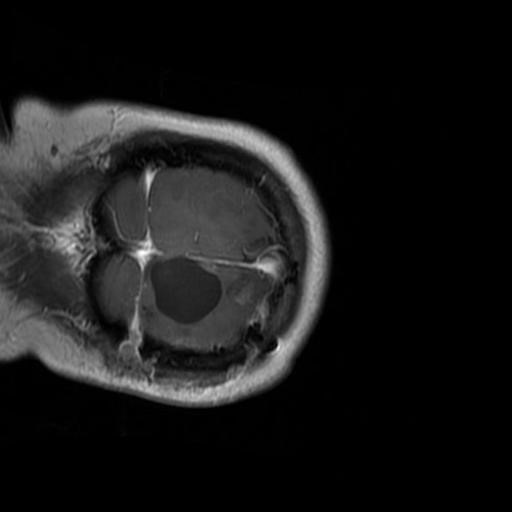
Label: brain_glioma